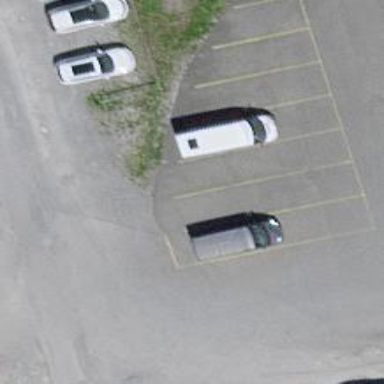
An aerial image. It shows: Charging station.